Field crop: maize
Growth stage: 2
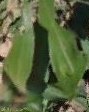
Species: maize